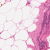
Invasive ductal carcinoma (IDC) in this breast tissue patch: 0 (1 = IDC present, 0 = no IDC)